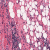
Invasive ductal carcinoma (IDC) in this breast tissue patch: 1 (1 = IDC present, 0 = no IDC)